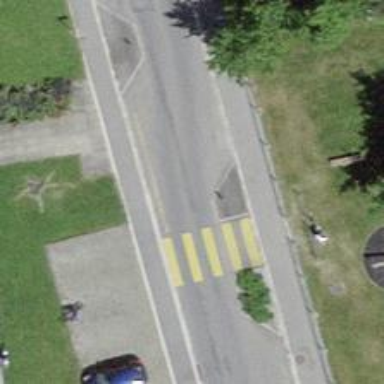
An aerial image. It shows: Uncontrolled zebra crossing with notable zebra markings.